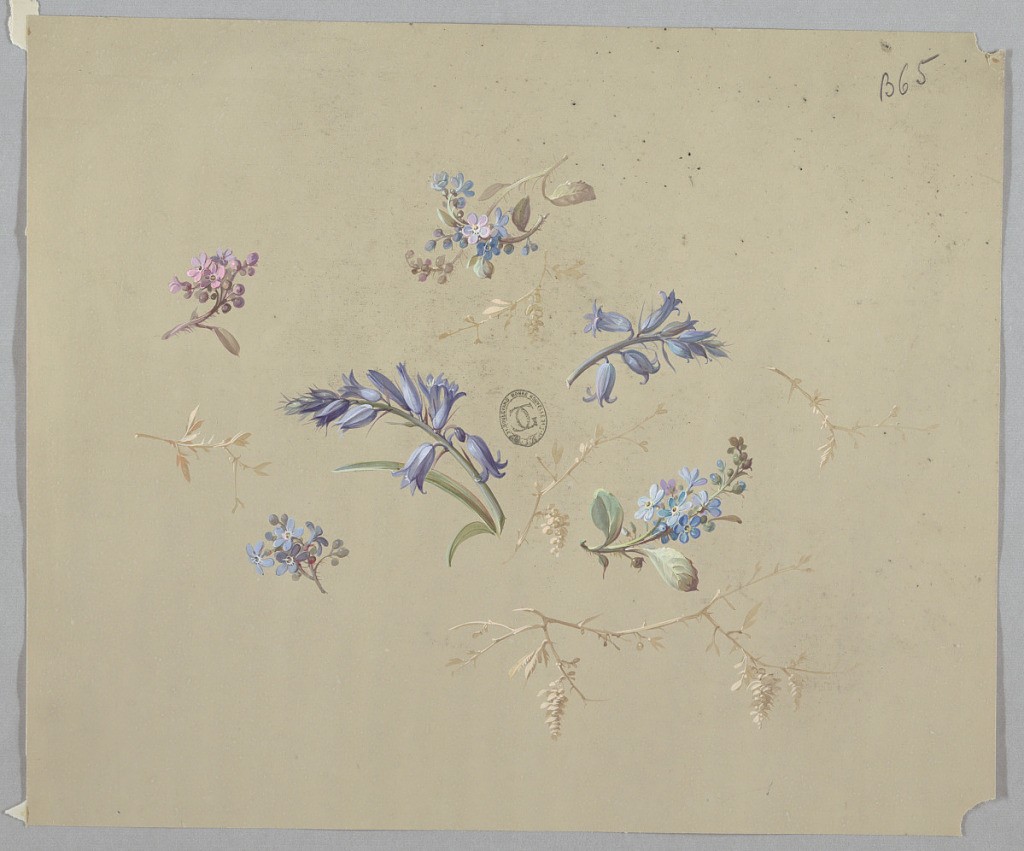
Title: Designs for Wallpaper and Textiles: Flowers
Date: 19th century
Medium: Brush and gouache on cream paper
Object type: Drawing
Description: Six clusters of blue and purple flowers of different types with stems and foliage scattered at center of page. Also scattered are beige stems of various sizes with foliage of the same color.